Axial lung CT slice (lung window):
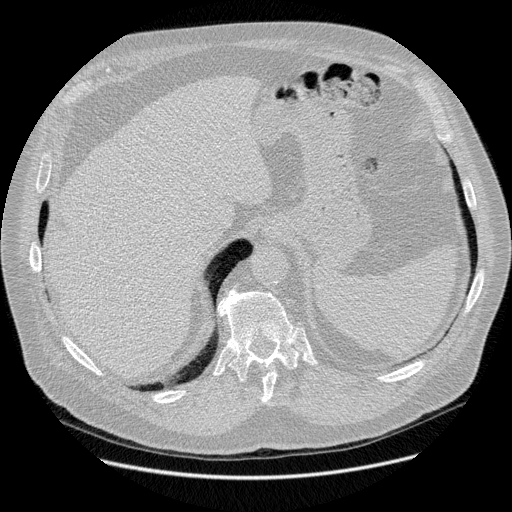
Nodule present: no